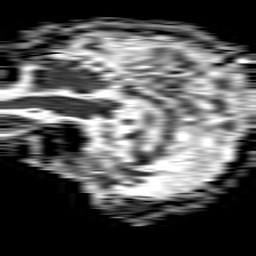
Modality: ADC
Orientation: sagittal
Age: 51
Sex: male
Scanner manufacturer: philips
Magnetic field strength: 1.5 T
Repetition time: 4.6 s
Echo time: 0.08631 s